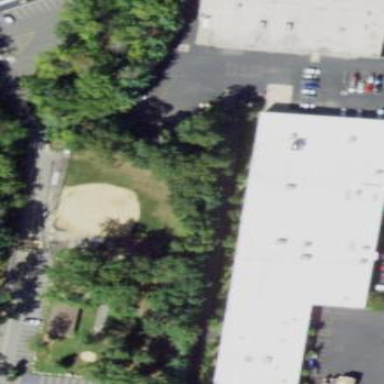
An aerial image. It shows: Baseball pitch for leisure land.